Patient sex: M
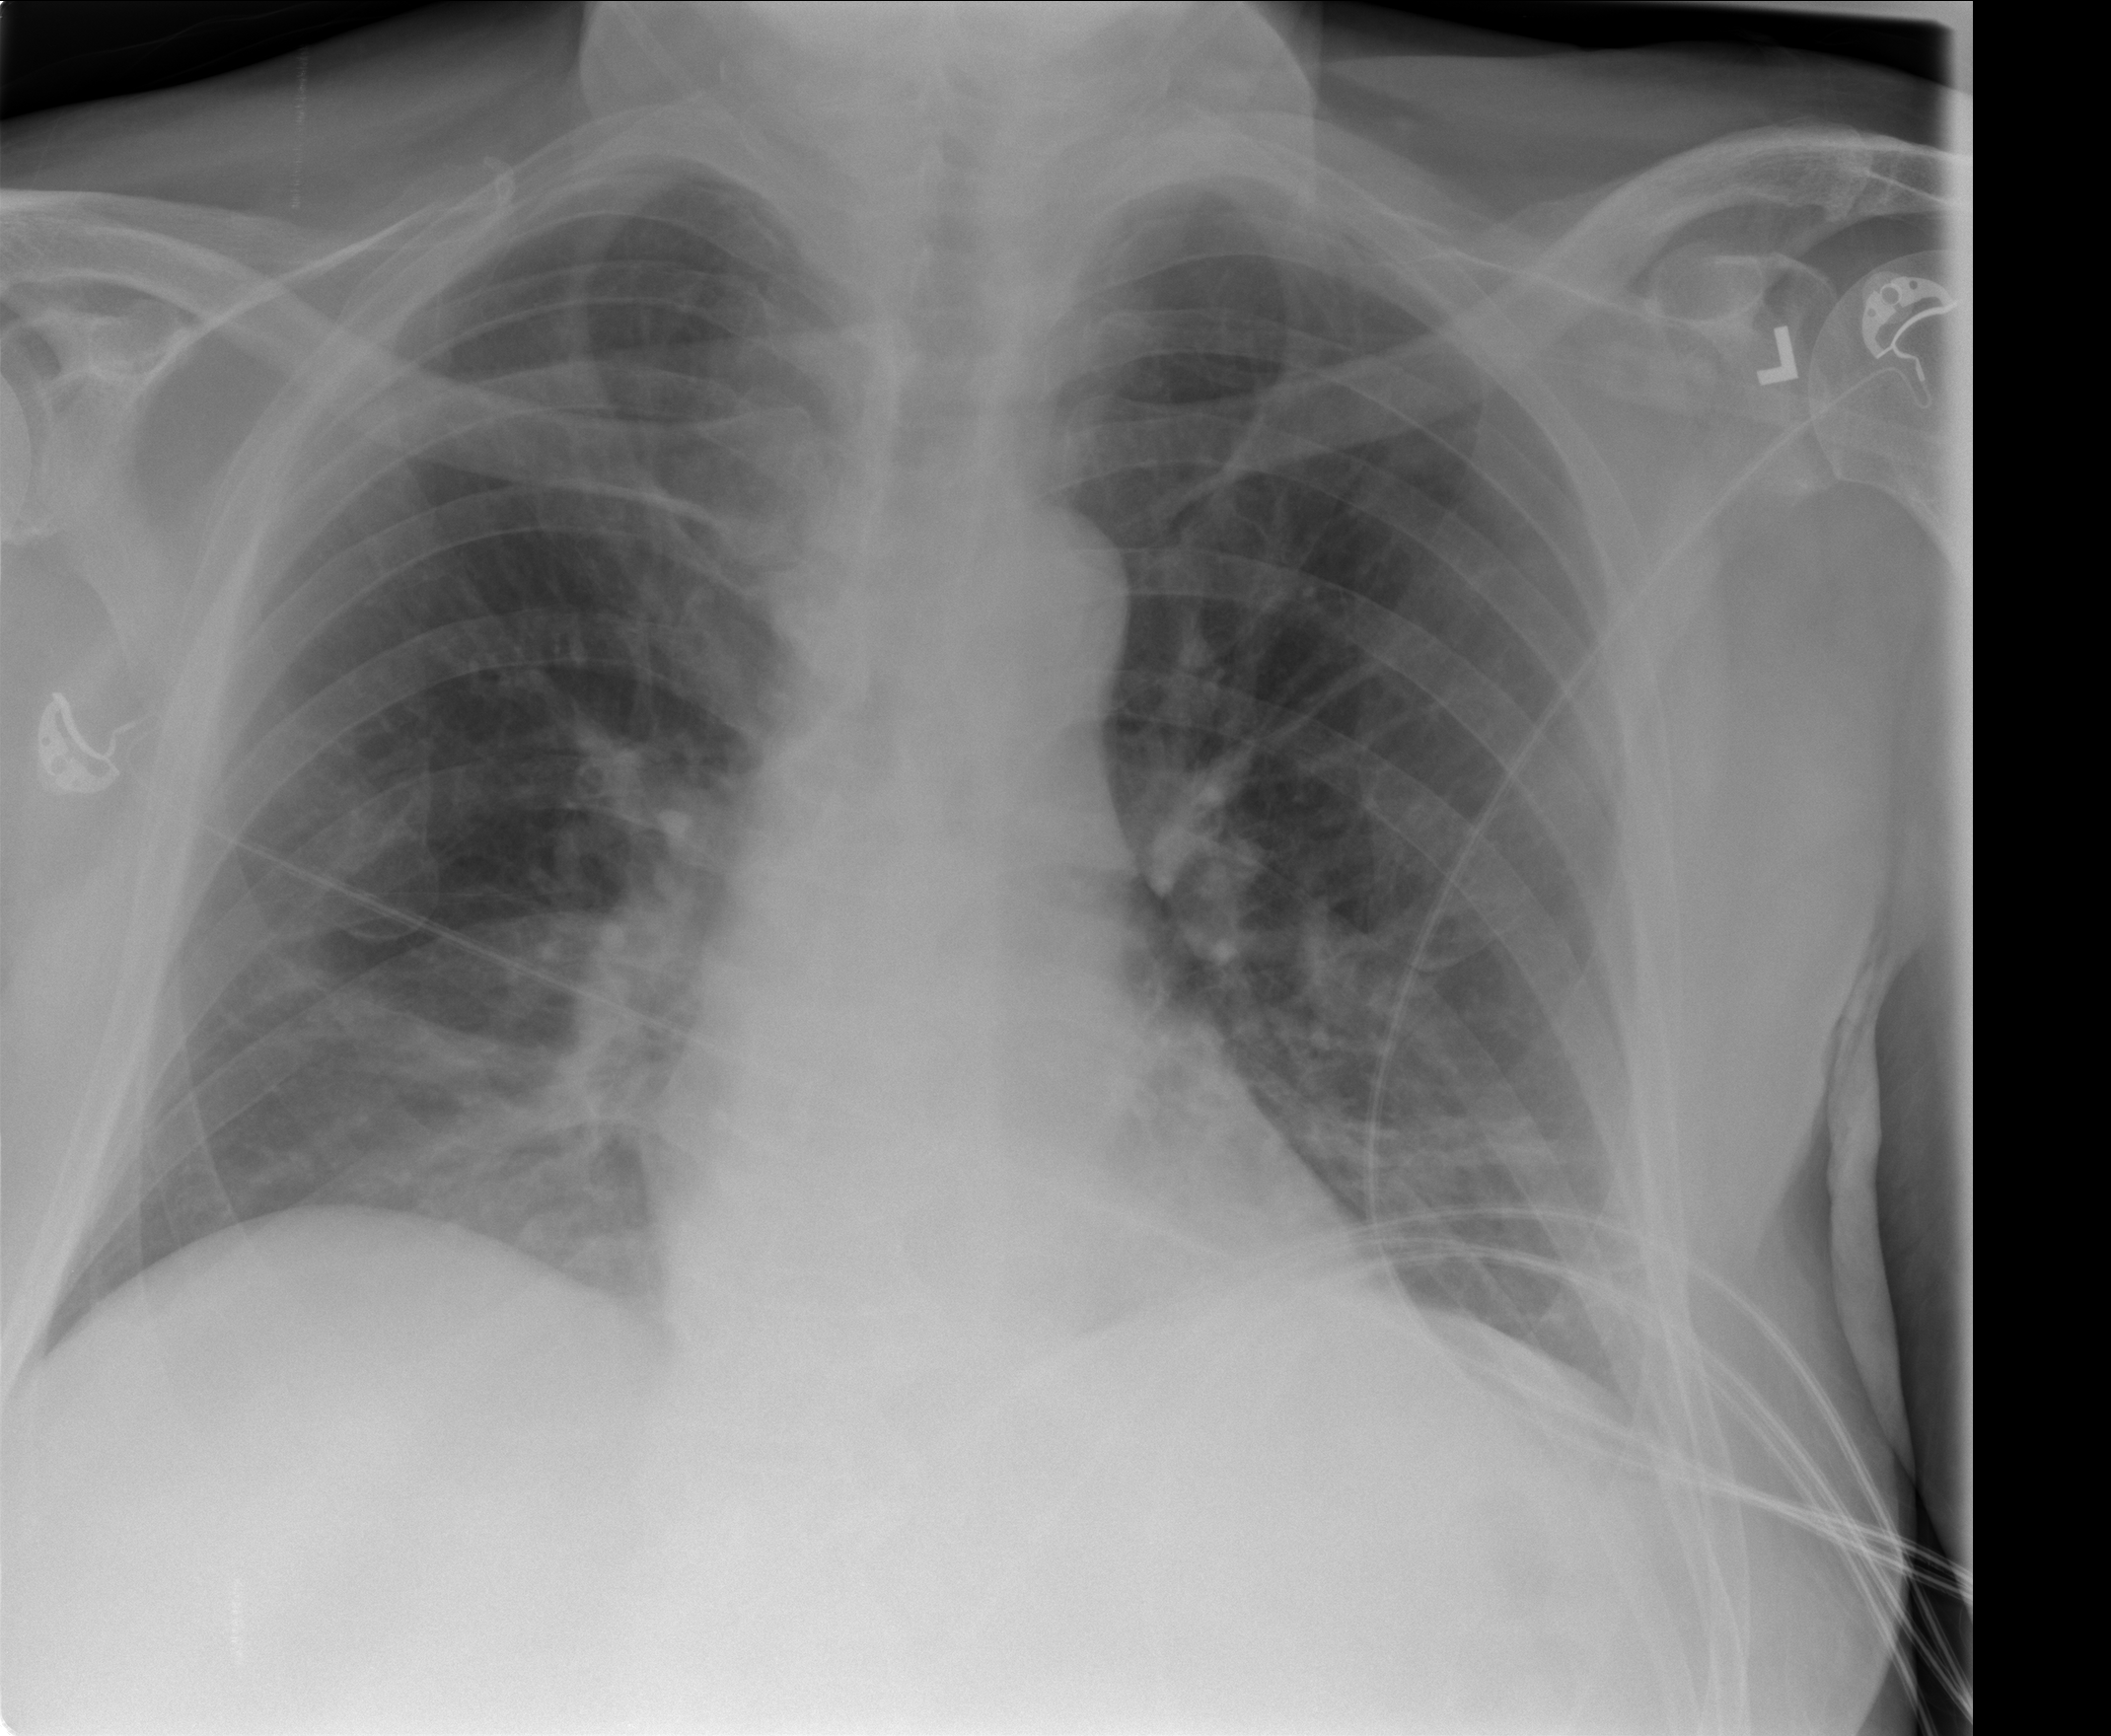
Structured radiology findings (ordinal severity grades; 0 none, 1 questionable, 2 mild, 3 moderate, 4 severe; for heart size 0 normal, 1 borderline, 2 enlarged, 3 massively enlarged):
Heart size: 0
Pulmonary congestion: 0
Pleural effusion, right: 0
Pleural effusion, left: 0
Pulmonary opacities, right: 0
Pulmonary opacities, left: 0
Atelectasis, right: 2
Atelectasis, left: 2